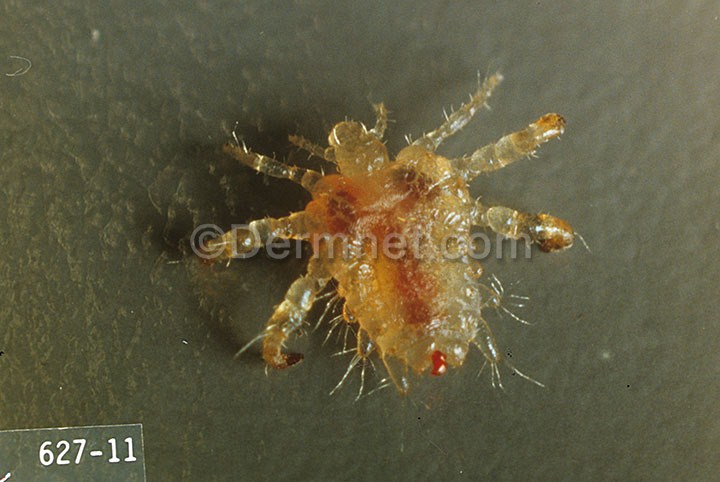
Disease: Scabies Lyme Disease and other Infestations and Bites